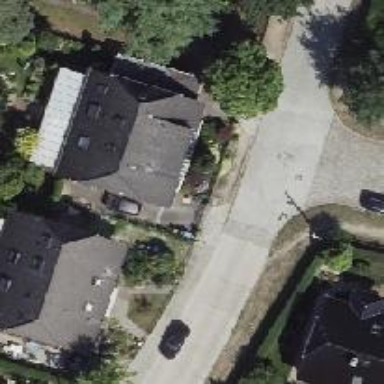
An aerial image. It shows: Residential road.